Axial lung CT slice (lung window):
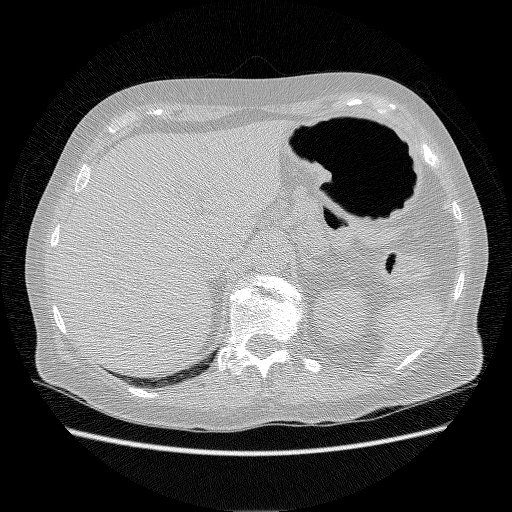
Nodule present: no